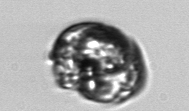
Label: Proterythropsis